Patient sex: M
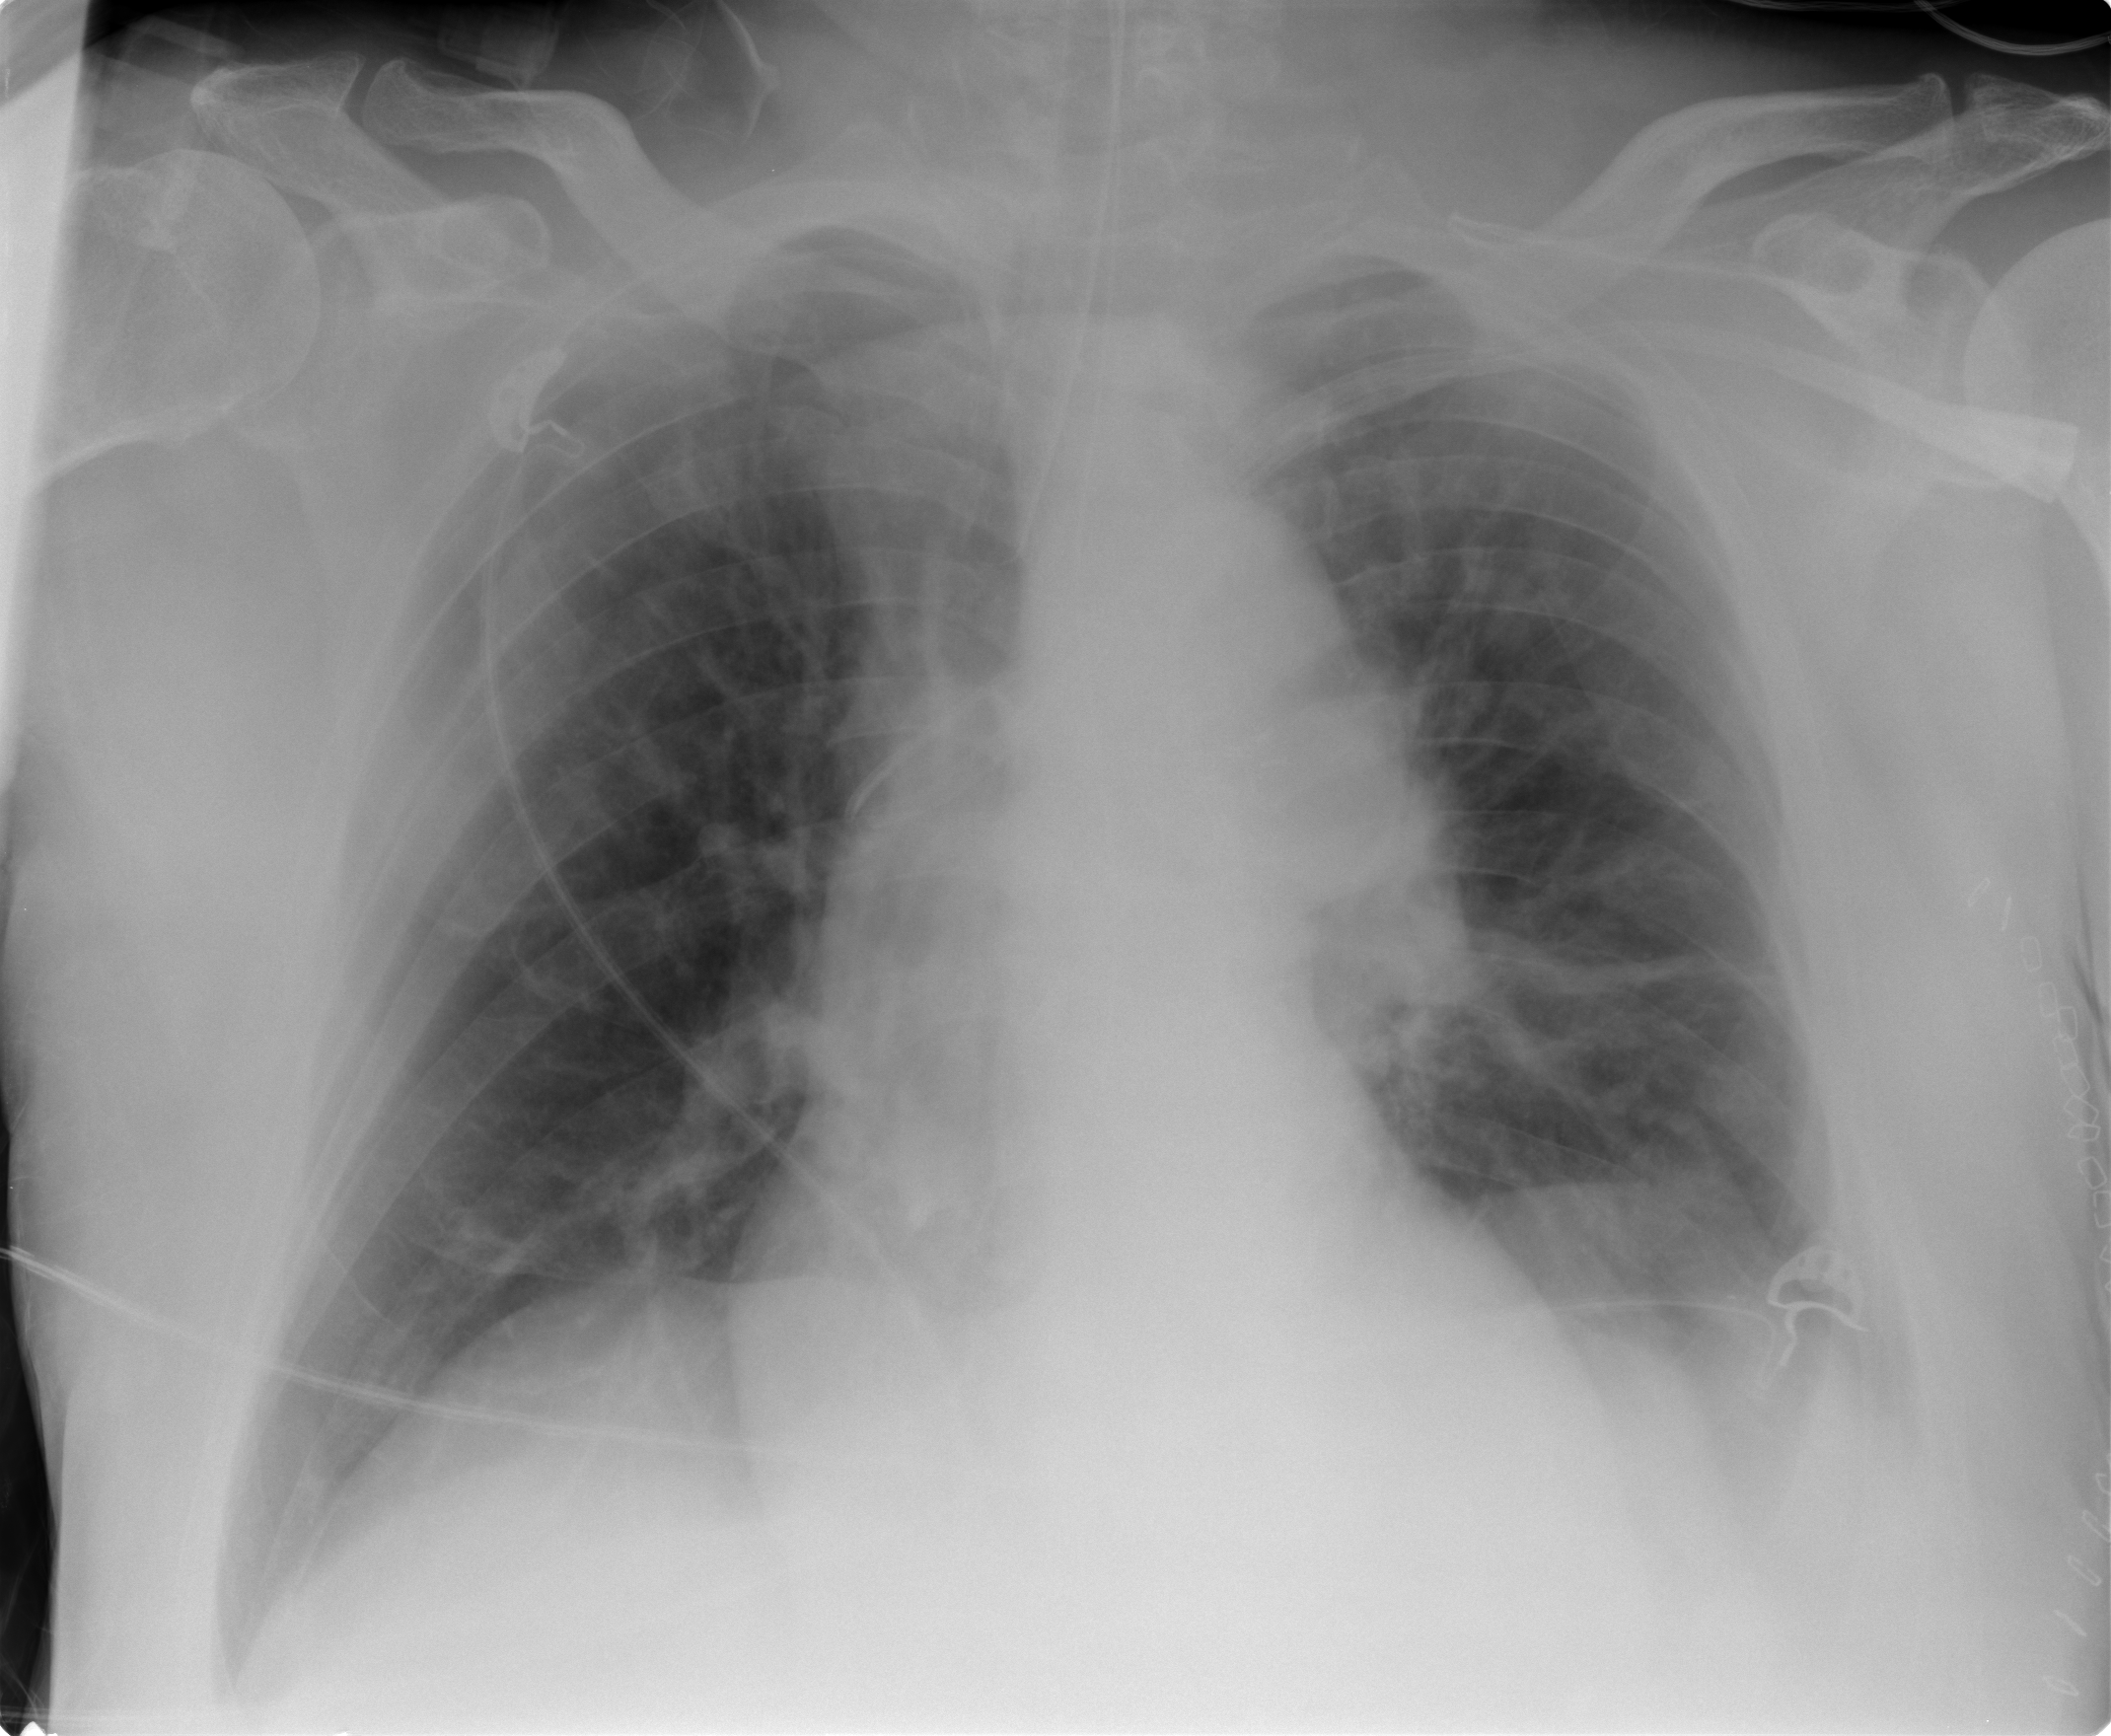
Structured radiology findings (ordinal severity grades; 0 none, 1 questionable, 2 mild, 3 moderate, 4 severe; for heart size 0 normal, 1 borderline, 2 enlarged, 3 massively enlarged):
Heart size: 2
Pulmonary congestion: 2
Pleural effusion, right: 0
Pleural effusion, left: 1
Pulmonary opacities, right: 0
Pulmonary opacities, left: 0
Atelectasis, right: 1
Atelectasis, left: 2